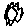
Label: sun